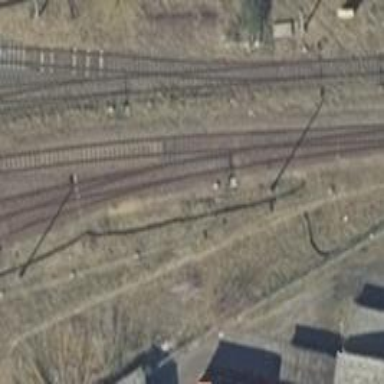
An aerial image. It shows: Railway switch with the turnout on the left side.